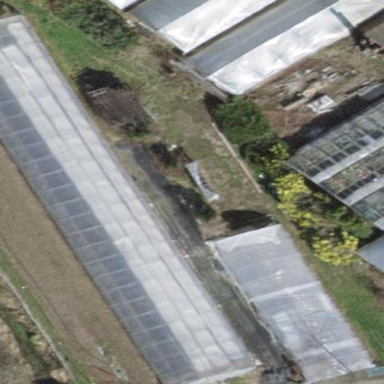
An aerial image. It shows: Greenhouse.